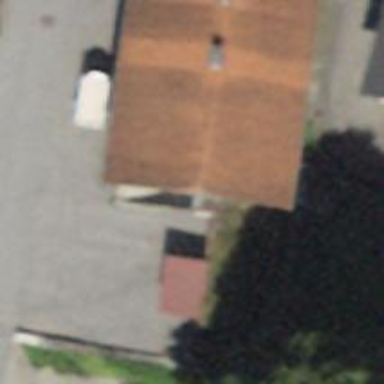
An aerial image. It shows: Cafe.